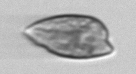
Label: Prorocentrum_dentatum